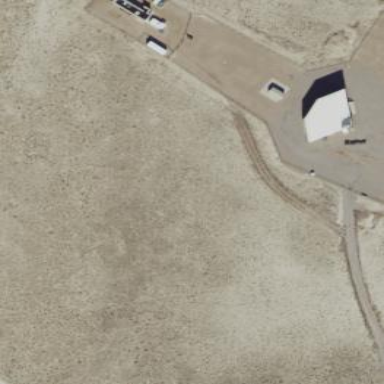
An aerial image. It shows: Observatory surrounded by fence.